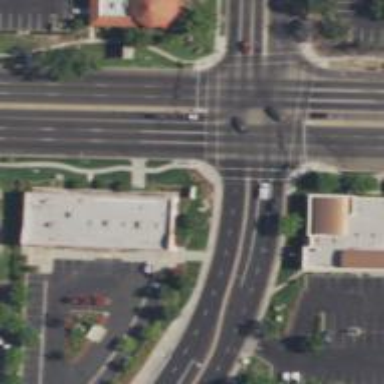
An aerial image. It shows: Crossing on the road.